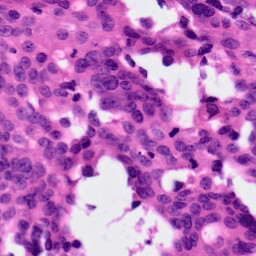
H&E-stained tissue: Ovarian